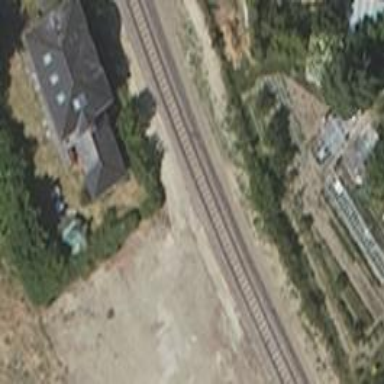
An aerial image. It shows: Platform at the railway station with shelter for public transport.